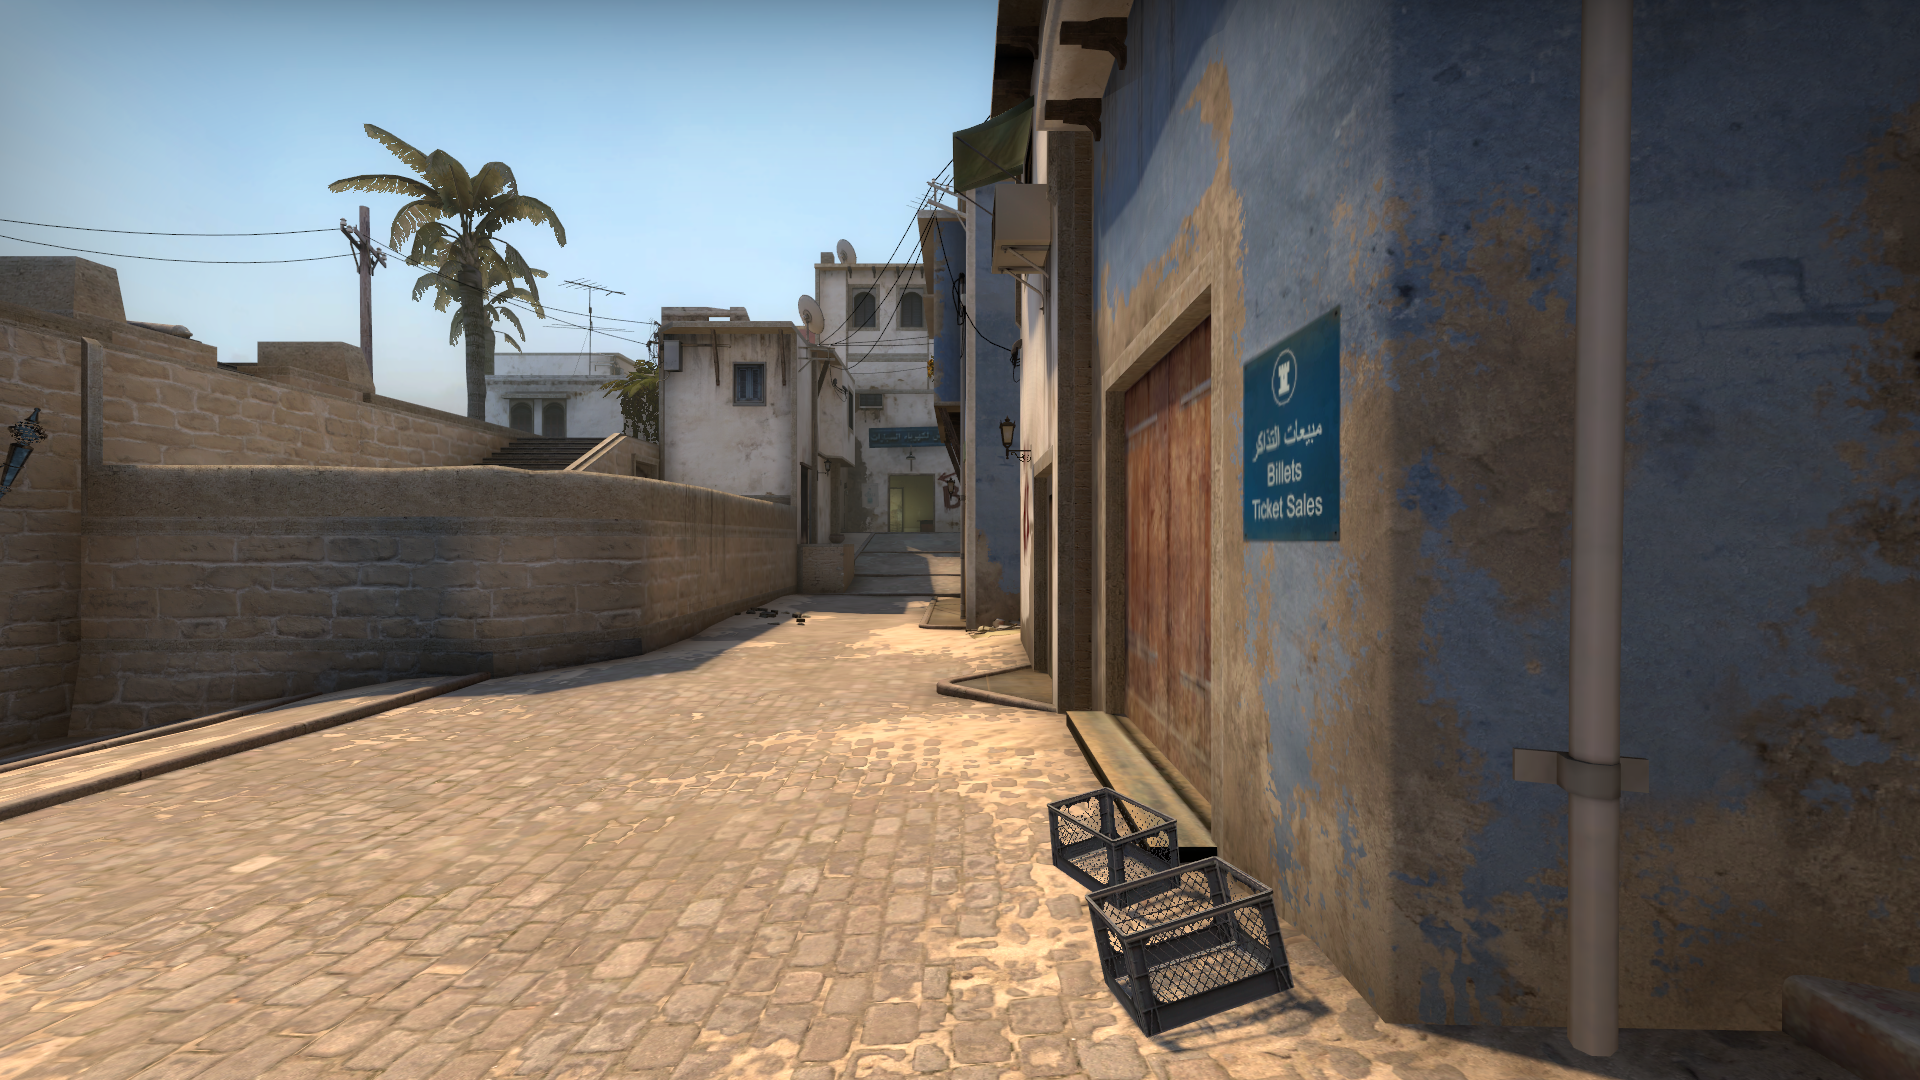
Map: de_mirage